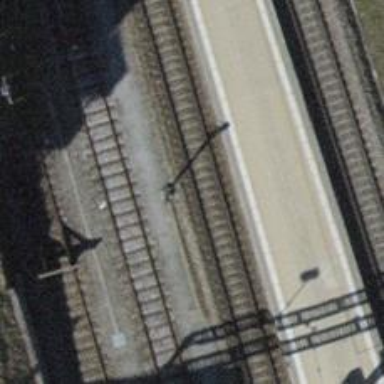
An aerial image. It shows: Railway signal.